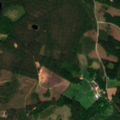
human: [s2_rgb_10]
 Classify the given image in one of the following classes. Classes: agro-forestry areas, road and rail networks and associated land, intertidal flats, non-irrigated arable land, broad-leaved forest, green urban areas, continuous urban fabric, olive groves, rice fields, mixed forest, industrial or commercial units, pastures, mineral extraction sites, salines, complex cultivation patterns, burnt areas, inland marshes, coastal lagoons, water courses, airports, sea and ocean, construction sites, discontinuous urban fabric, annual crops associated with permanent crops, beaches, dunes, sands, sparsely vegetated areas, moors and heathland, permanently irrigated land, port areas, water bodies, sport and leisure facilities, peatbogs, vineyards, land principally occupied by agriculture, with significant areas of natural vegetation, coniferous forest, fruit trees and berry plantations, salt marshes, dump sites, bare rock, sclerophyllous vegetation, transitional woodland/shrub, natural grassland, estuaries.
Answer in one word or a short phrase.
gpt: land principally occupied by agriculture, with significant areas of natural vegetation, coniferous forest, mixed forest